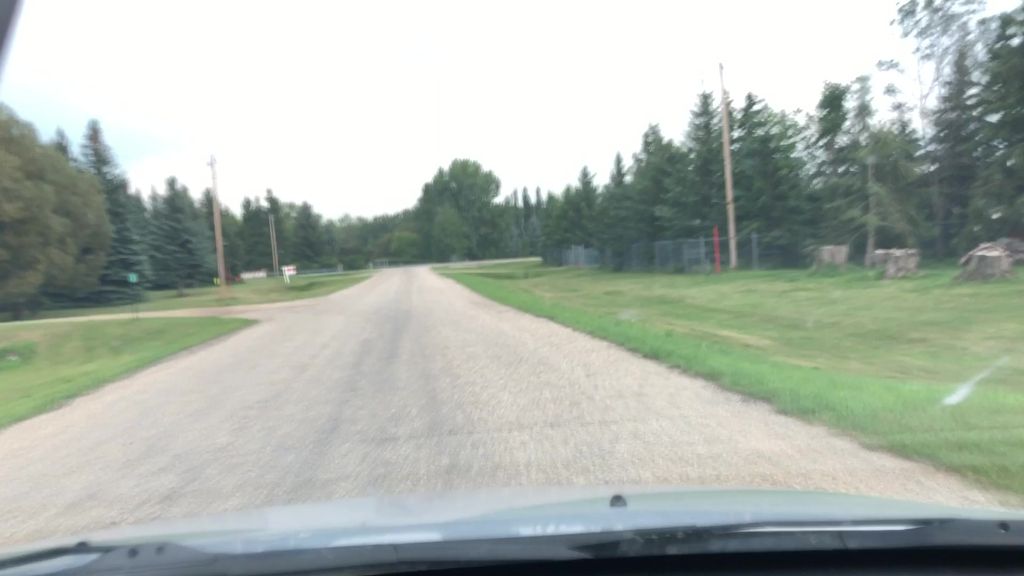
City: edmonton